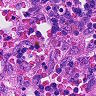
Metastatic tissue present: no